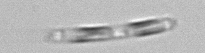
Label: Cerataulina_pelagica